Question: I'm reading <URL>. And it's written there:
> In order to create your project, you must first download and extract Zend Framework.After you have installed Zend Server, the Framework files may be found
under on
Windows. The include_path will already be configured to include Zend
Framework.
I didn't download Zend Framework or installed Zend Server (I have 'XAMPP' installed with 'Apache' and have 'localhost' and can load php files in browser. I don't need any more server, I think). I just downloaded and instaled Zend Studio 9 and after the instalation I went this way:
'''
File --> New --> Example...
'''
and chose 'Zend Framework Example Project' and named my project '"zend_project_example"'.
Then it was written that somthing was being instaled and it took quite a long time. Then I got this tree in the 'PHP Explore' folder. And I even opened the from :

So it seems I have ZF, but I don't have anything in:
'C:\Program Files\Zend\ZendServer\share\ZendFramework.'
In fact I only have folder threre: 'C:\Program Files\Zend\Zend Studio 9.0.2.'
No any '\ZendServer\share\ZendFramework'
And in the Reference it is written:
> Open a terminal (in Windows, Start -> Run, and then use cmd). Navigate
to a directory where you would like to start a project. Then, use the
path to the appropriate script, and execute one of the following:
I doesn't work for me. I can't do any steps farther in the <URL>. What should I have to solve and what should I have to do next to follow the Referance right way?
Thank you.
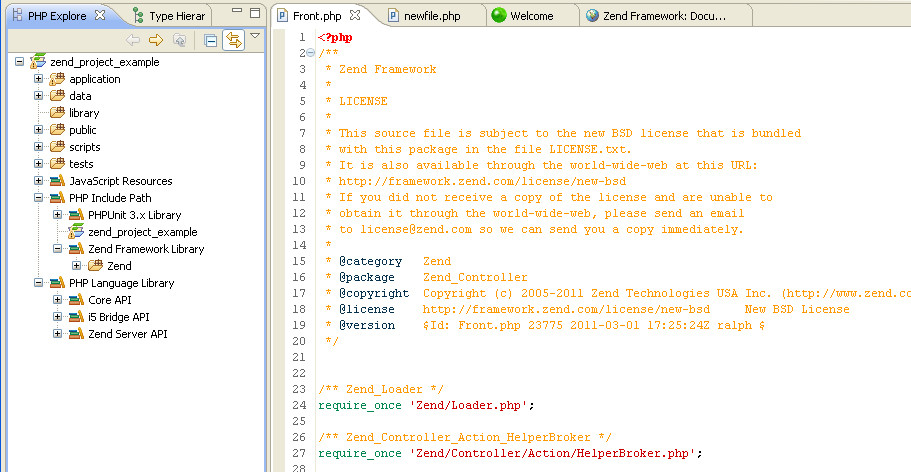
Answer: Zend Studio is just an IDE - an environment which is supposed to make developer's life easier. You need a server to run your projects on localhost. You quoted
> After you have installed Zend Server,
and you wrote
> I didn't download Zend Framework or installed Zend Server,
You can't expect the tutprail to work if you don't do what it says.